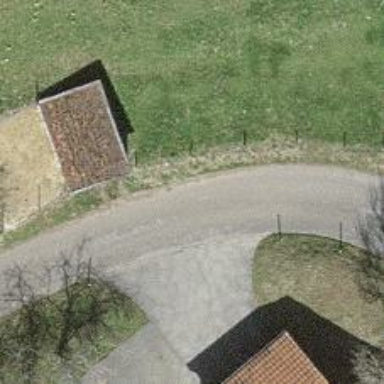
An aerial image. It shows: Residential road.